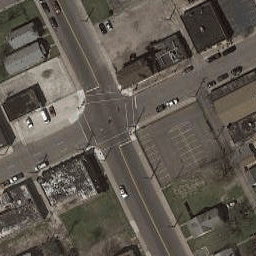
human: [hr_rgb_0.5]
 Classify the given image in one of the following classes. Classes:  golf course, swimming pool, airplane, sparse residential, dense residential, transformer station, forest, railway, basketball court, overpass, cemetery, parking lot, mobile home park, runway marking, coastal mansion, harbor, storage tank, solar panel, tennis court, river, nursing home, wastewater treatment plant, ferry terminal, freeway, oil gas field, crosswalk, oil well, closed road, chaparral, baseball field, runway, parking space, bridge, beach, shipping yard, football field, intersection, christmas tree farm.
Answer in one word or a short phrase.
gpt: intersection